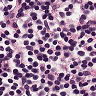
Metastatic tissue present: no